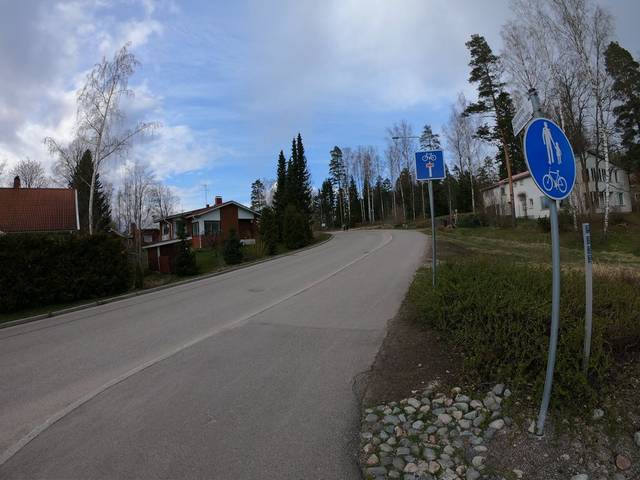
Region: Finland
Coordinates: 60.21, 24.787